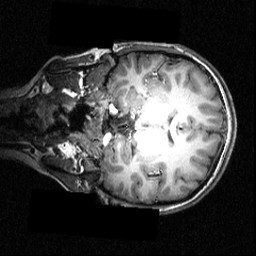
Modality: T1w
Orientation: coronal
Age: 18
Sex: female
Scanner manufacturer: siemens
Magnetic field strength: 3.951 T
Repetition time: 1.5 s
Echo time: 0.00335 s